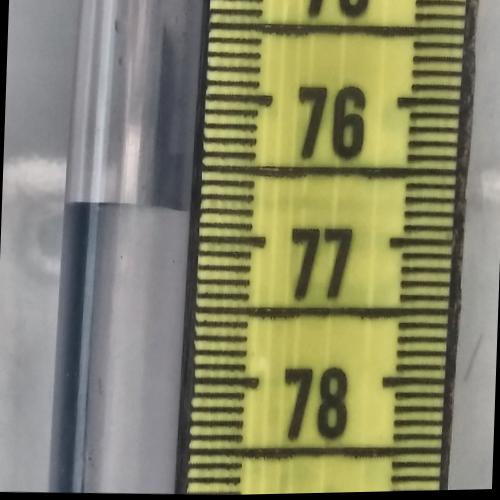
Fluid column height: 76.8 cm